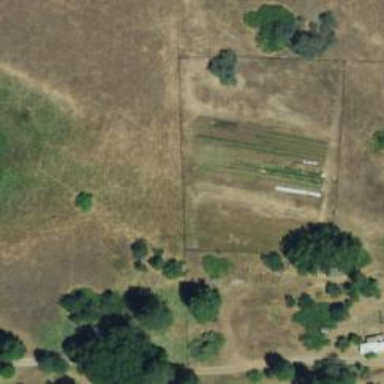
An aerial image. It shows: Farm.